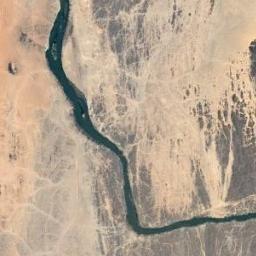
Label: river